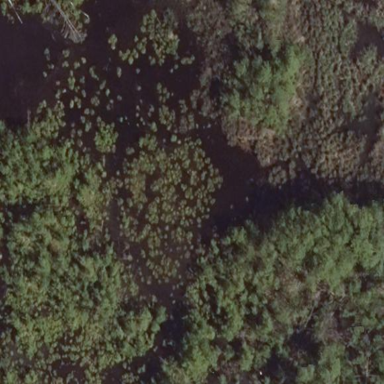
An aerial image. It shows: Bog wetland area.